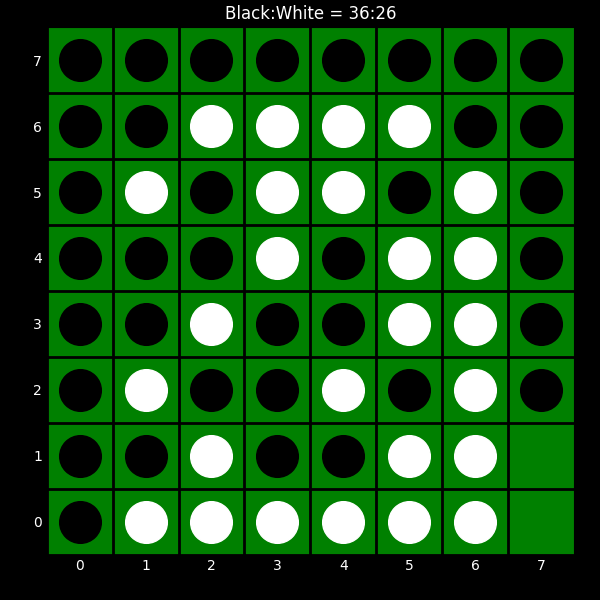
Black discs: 36
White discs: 26